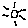
Label: sun